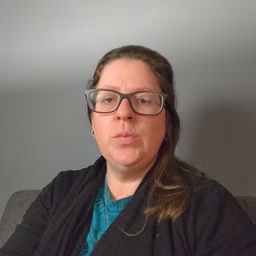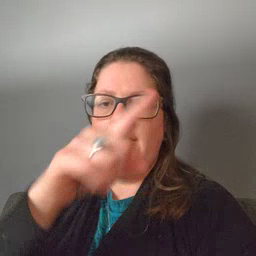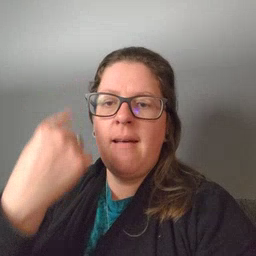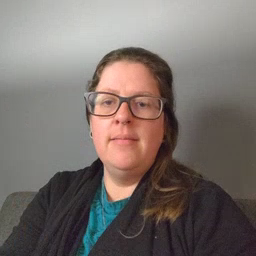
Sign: black